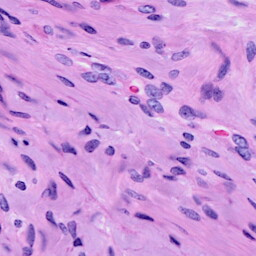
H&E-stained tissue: Cervix